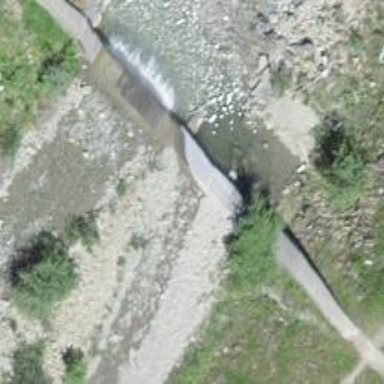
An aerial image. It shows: Weir in waterway.